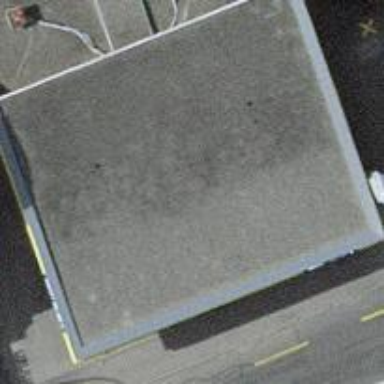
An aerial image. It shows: View of roof of building.